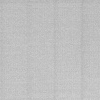
Atmospheric dust classification: dusty